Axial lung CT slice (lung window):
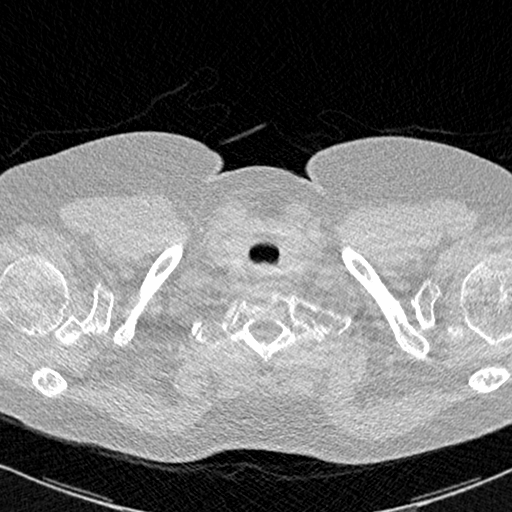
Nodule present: no